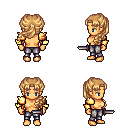
a pixel art fantasy rpg character, female body template, human, tanned skin, gold arm armor, metal pants, light blonde princess hairstyle, dagger, four views (front, back, left, right), 2x2 character sprite sheet, small pixel art, hard edges, no anti-aliasing